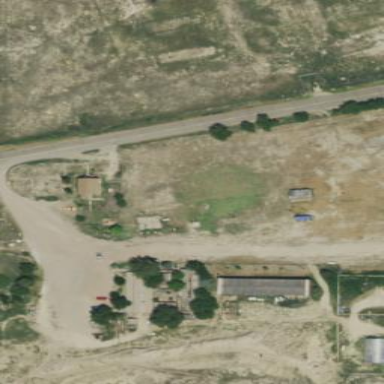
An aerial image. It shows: Animal shelter.